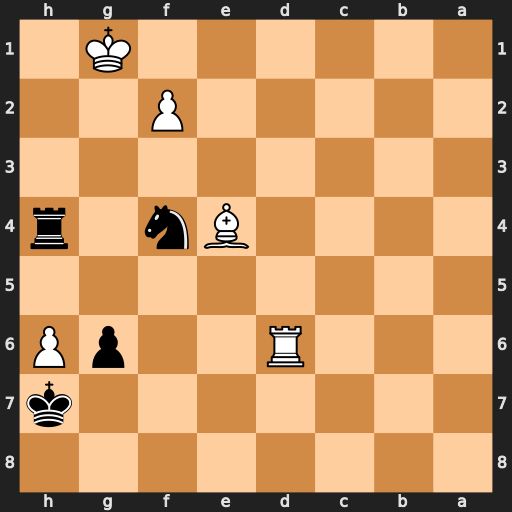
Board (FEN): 8/7k/3R2pP/8/4Bn1r/8/5P2/6K1
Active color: b
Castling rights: -
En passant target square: -
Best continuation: Ne2+ Kg2 Rxe4